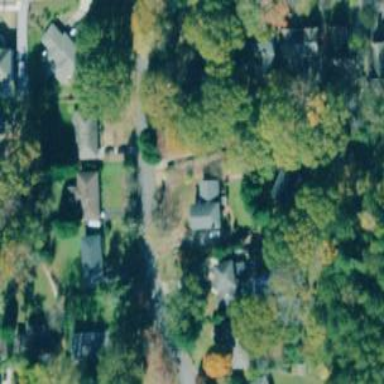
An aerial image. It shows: Residential road.